Field crop: maize
Growth stage: 1
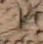
Species: lolium